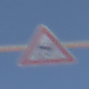
Verkehrszeichen: SchleuderOderRutschgefahr
Umgebung: Outdoor, Nature
Tageszeit: Midday
Wetter: Clear
Licht: Natural
Jahreszeit: NotSpecified
Kontrast: HighContrast